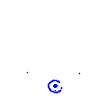
Particle: proton